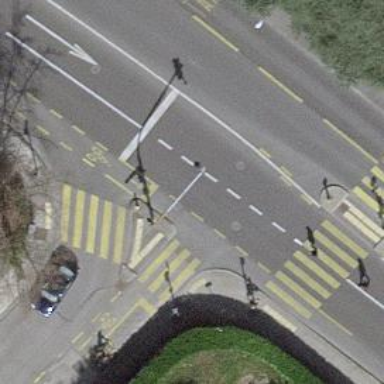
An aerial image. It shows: Pedestrian crossing with zebra markings on the footway.